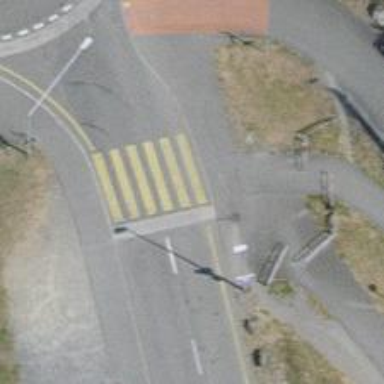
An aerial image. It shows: Uncontrolled zebra crossing with zebra markings.